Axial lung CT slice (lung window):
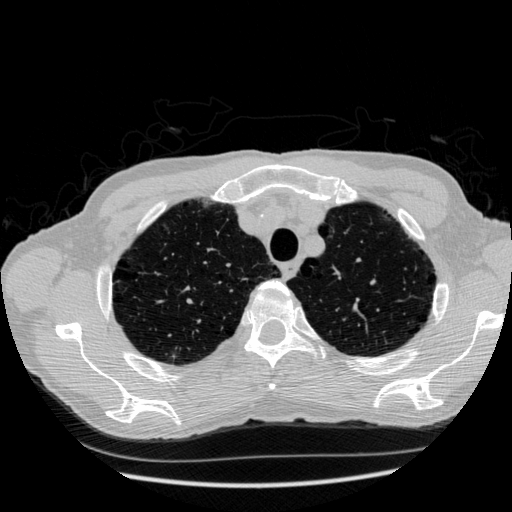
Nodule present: no